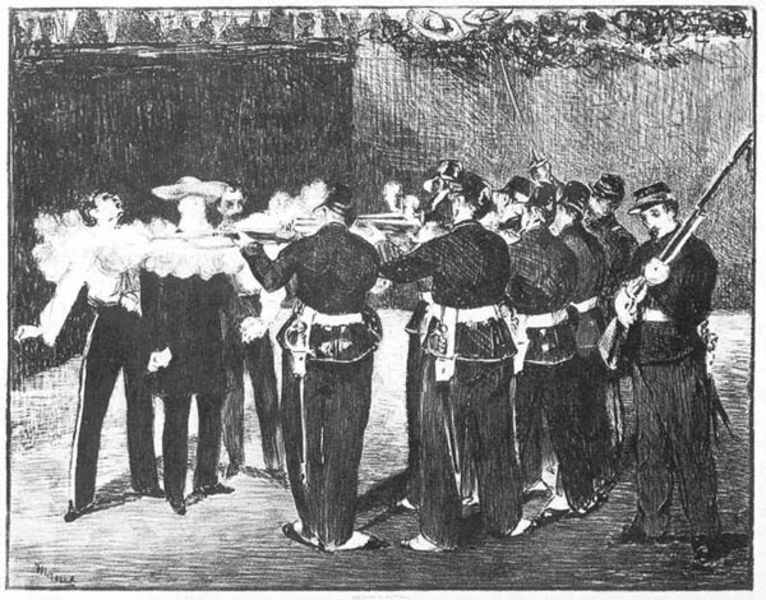
Titel: Die Erschießung Kaiser Maximilians von Mexiko (am 19.6.1867)
Künstler: Edouard Manet
Standort: Karlsruhe
Institution: Staatliche Kunsthalle Karlsruhe
Schlagwörter: crowd, fight, hat, men, military, napoleon, people, soldier, soldiers, sword, swords, white, belt, black, gray, grey, group, painting, three, wall, smoke, man, tree, death, soilder, spain, uniform, black and white, shadow, cap, coat, army, band, hats, battle, faces, dead, uniforms, neck, prison, walk, ground, pants, shoe, shoes, war, fire, greif, standing, kill, singer, mexican, civil war, killing, murder, weapon, gun, guns, dying, saber, execution, firing, firing squad, rifle, rifles, shoot, shooting, squad, sorrow, grief, shot, yard, loading, belts, sombrero, sing, militia, wat, die, mustaches, muskets, guys, boom, fiting, gone, ki, sword raised, people shot, crowd watching, amry, holster, artilarymen, execute, brims, aim, lineup, exicution